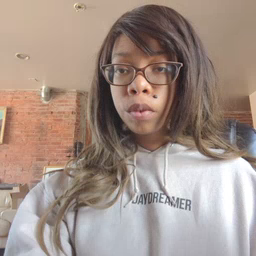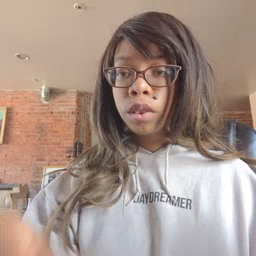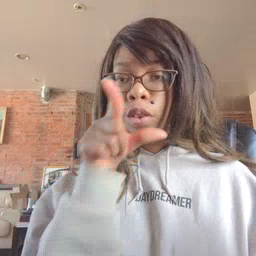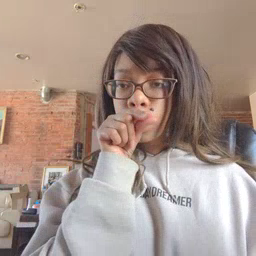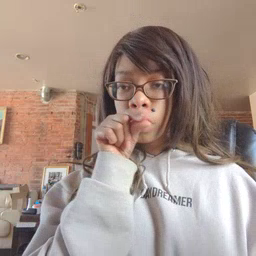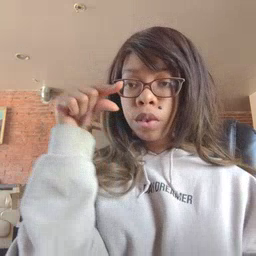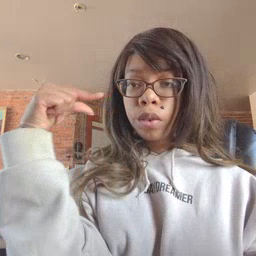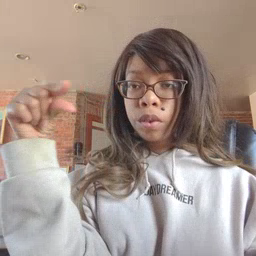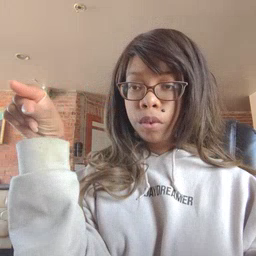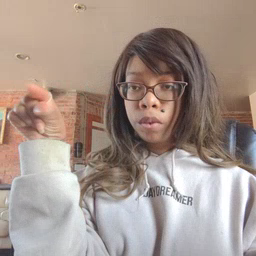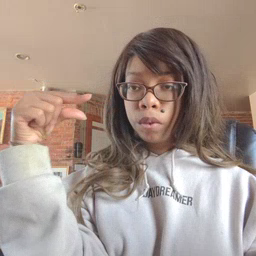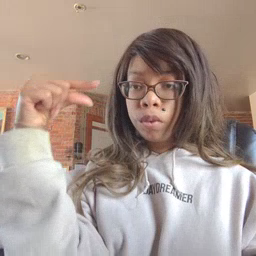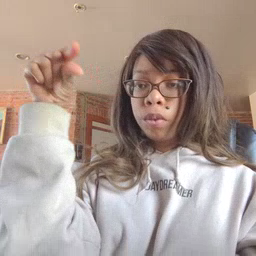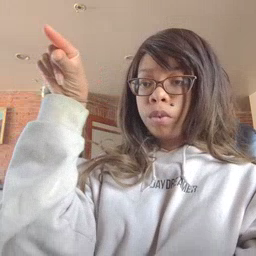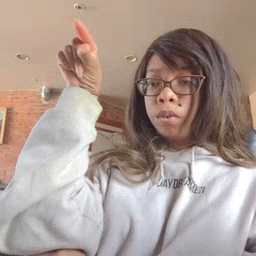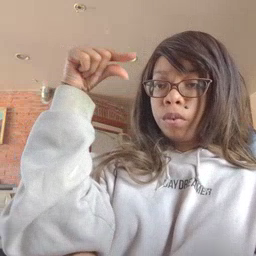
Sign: goose